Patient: sex M, age 22
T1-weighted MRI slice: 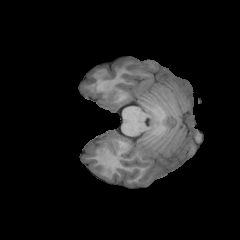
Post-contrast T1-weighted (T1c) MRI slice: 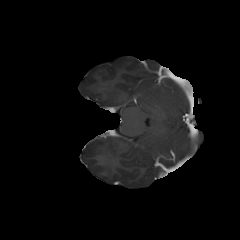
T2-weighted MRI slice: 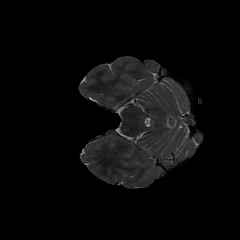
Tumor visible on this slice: no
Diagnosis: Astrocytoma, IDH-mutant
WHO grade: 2